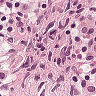
Metastatic tissue present: no